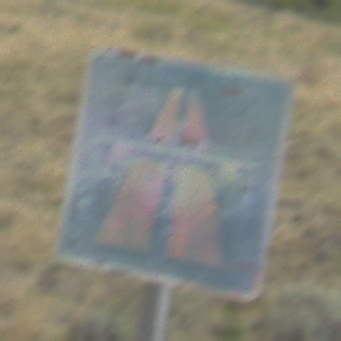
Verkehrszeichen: Autobahn
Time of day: Midday
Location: Outdoor (Nature)
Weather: PartlyCloudy
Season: NotSpecified
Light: Natural